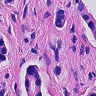
Metastatic tissue present: yes